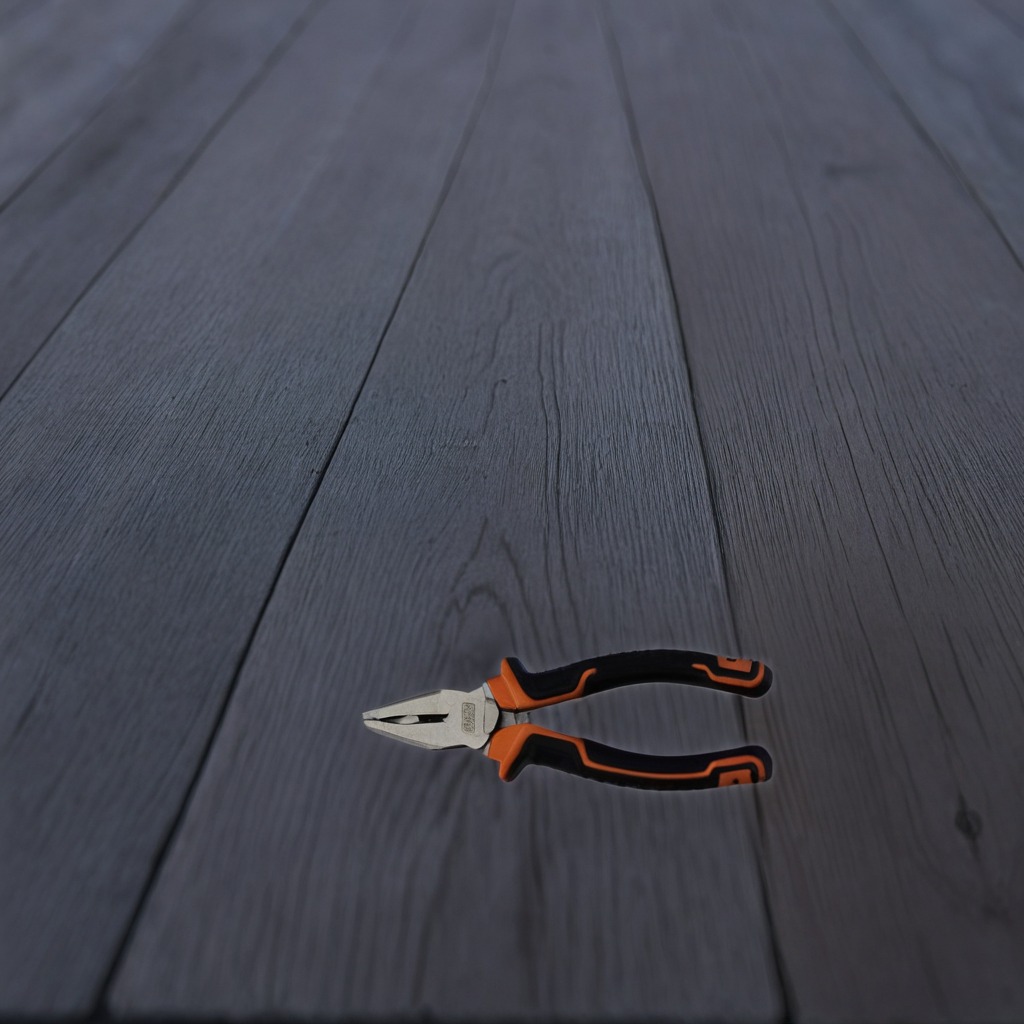
A plier is lying on the old table.